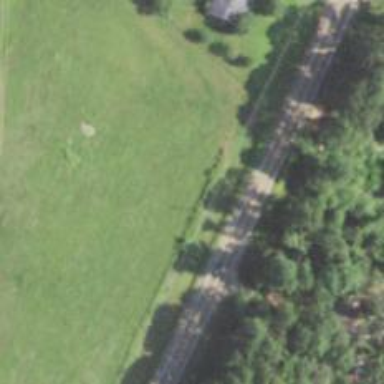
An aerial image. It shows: Secondary road.